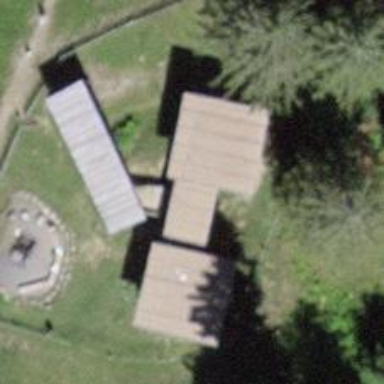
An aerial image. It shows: Playground structure designed with castle theme.